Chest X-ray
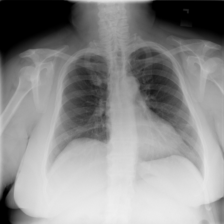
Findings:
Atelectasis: negative
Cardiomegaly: negative
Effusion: negative
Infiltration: negative
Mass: negative
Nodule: negative
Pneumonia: negative
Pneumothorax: negative
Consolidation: negative
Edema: negative
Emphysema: negative
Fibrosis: negative
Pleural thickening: negative
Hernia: negative